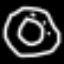
Label: donut